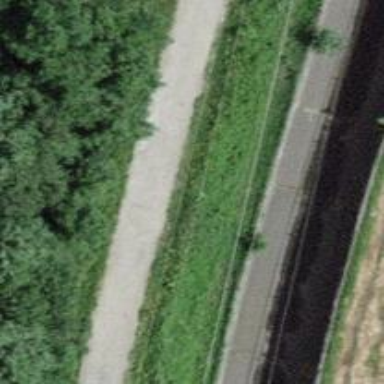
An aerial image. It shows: Compacted path with embankment.